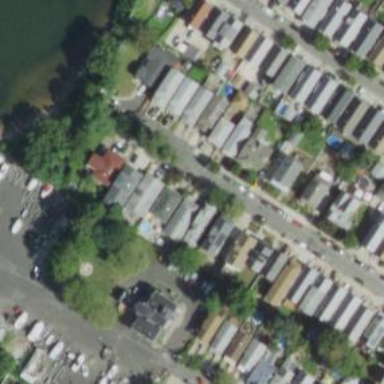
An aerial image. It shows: Boatyard along the waterway.